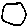
Label: circle